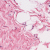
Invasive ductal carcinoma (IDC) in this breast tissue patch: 0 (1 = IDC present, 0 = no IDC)